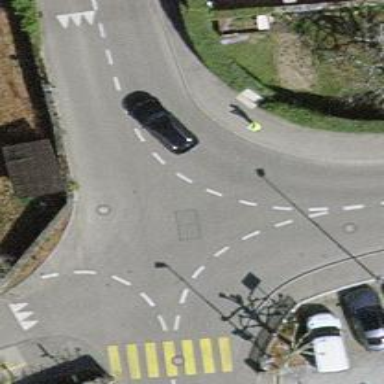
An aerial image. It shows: Mini roundabout on the road.